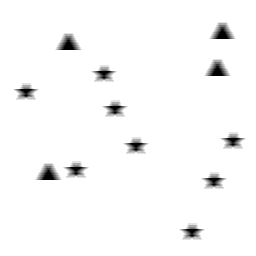
Squares: 0
Triangles: 4
Stars: 8
Total shapes: 12